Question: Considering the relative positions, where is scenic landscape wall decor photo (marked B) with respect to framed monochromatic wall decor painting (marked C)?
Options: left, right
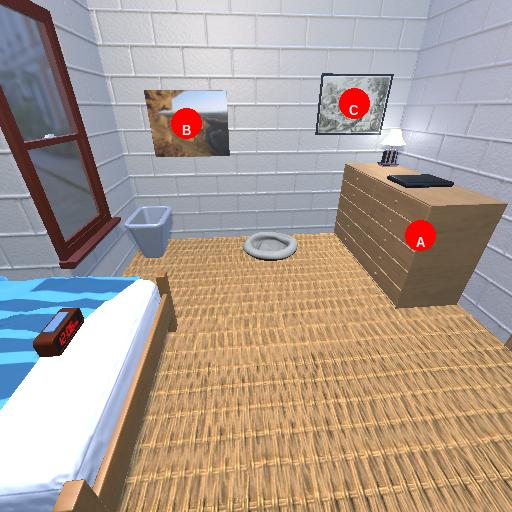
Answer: left